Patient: sex F, age 68
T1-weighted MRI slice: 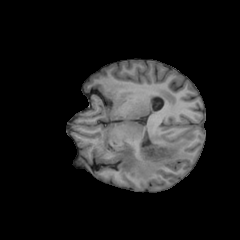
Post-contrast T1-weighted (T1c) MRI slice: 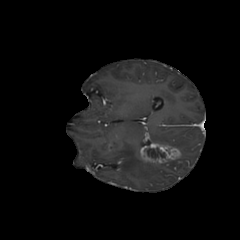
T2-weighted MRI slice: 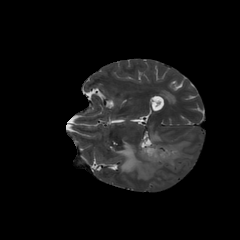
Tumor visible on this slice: yes
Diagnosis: Glioblastoma, IDH-wildtype
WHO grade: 4